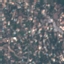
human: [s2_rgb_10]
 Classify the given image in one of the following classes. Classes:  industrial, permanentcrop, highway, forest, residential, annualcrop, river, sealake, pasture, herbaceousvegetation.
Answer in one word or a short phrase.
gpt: Residential